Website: ulta-beauty
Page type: customer-info-address
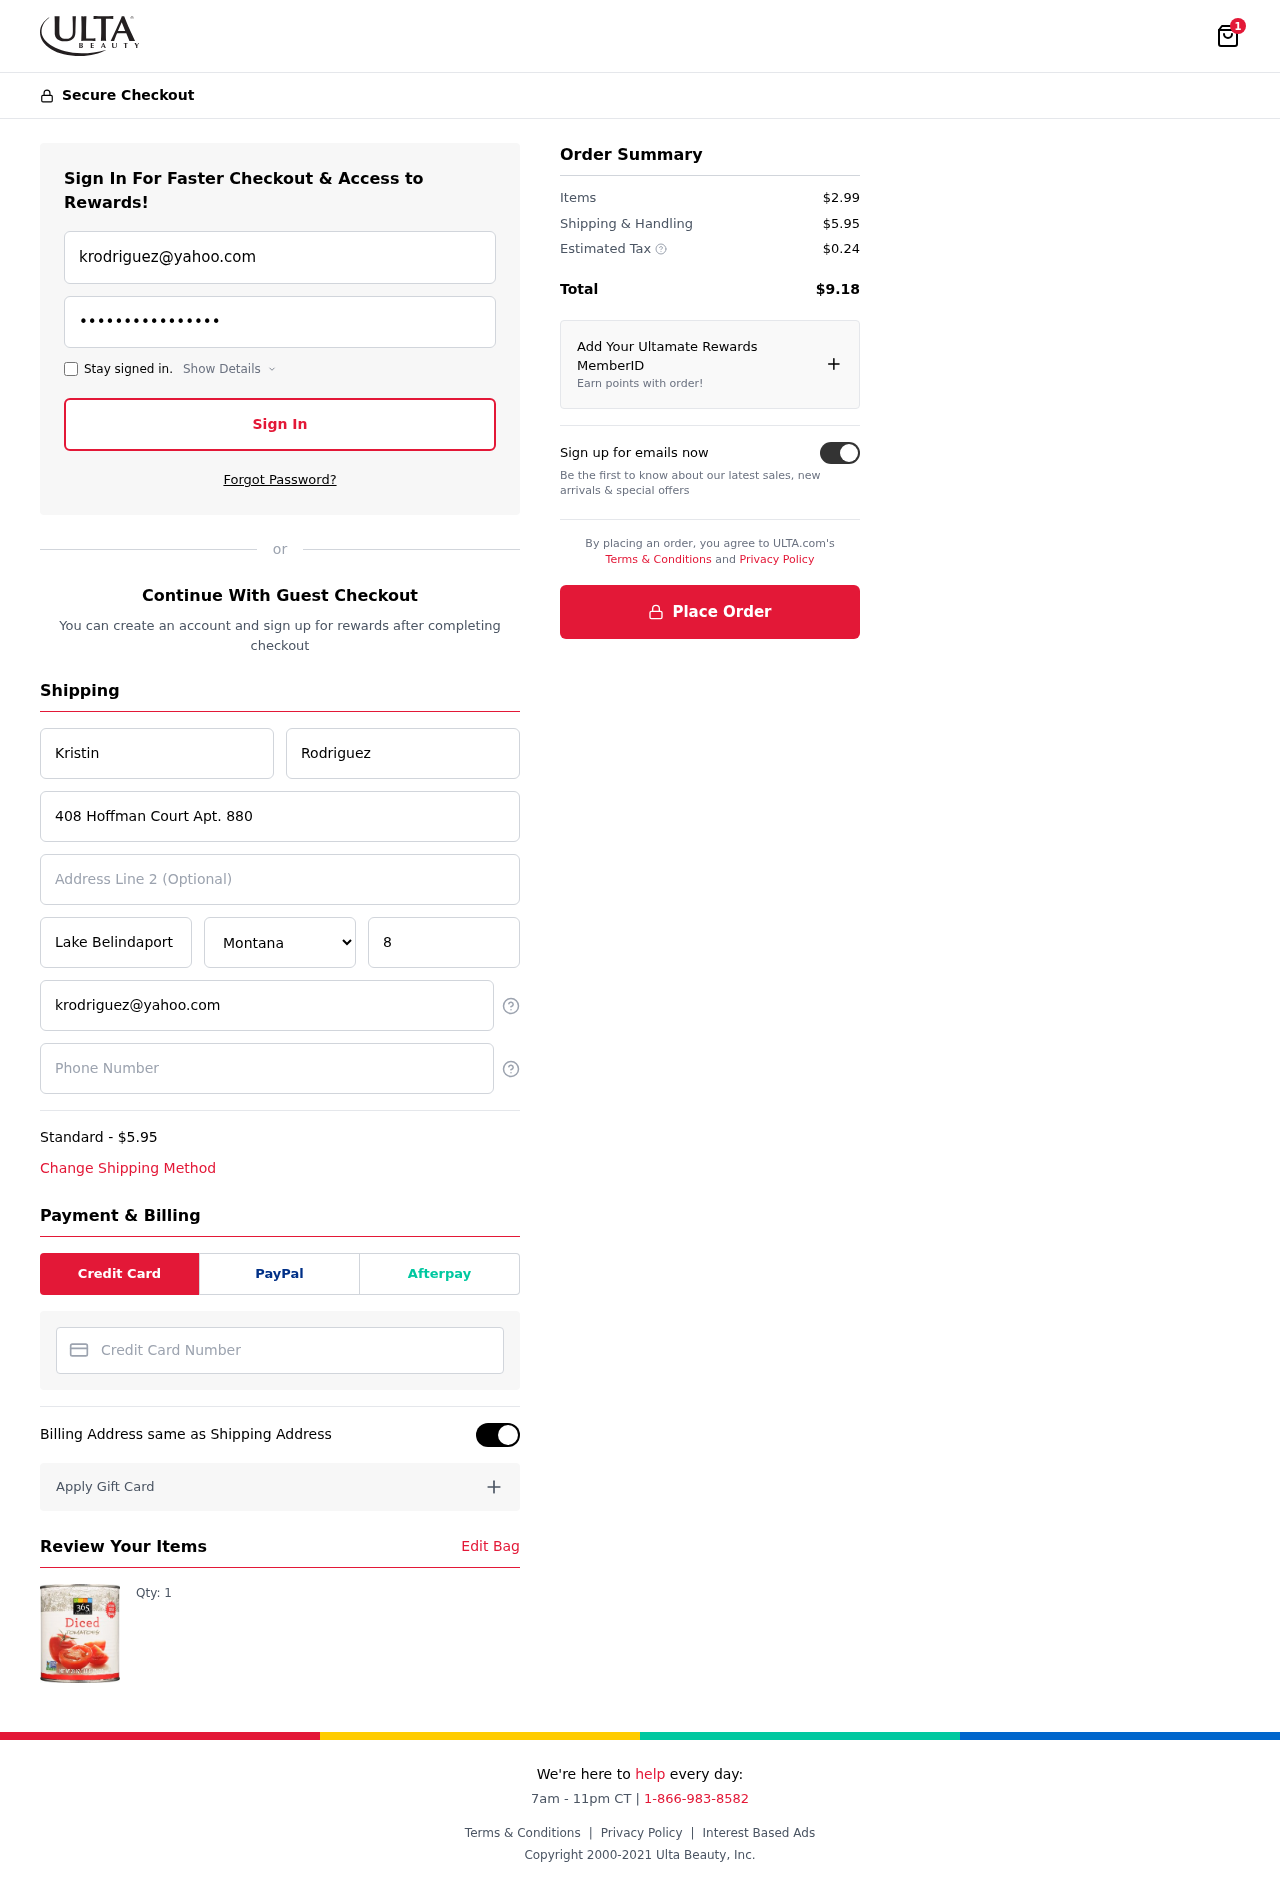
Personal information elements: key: PII_CARD_NUMBER
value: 4392 0624 4446 5312
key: PII_CITY
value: Lake Belindaport
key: PII_EMAIL
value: krodriguez@yahoo.com
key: PII_FIRSTNAME
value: Kristin
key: PII_LASTNAME
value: Rodriguez
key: PII_PHONE
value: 3646473406
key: PII_POSTCODE
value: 83231
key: PII_STATE
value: Montana
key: PII_STREET
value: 408 Hoffman Court Apt. 880
Product elements: key: PRODUCT1_QUANTITY
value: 1
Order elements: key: ORDER_NUM_ITEMS
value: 1
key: ORDER_SHIPPING_COST
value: $5.95
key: ORDER_ITEMS_TOTAL
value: $2.99
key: ORDER_SHIPPING_COST2
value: $5.95
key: ORDER_TAX
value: $0.24
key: ORDER_TOTAL
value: $9.18